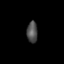
Tissue: lung
Cell type: Epithelial cells
Senescence score: 0.2224
Nuclear area (px): 224
Mean DAPI intensity: 78.478